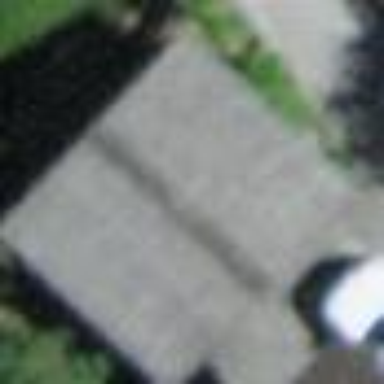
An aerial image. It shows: Garage building.